Question: In a nutshell, i want a 'right div float' to extend vertically '100%'
but it only works when i don't include '<doctype>' on my html
in today's standard, do i really have to add '<doctype>'?
This is the result in Internet Explorer:

this is just simple 'html'
'''
<html>
<head>
<style type="text/css">
html, body {
padding:0;
margin:0;
height:100%;
}
#wrap {
background:red;
height:100%;
overflow:hidden;
}
#left {
background:yellow;
float:left;
width:70%;
min-height:100%;
}
#right {
background:pink;
float:right;
width:30%;
min-height:100%;
}
</style>
<body>
<div id="wrap">
<div id="left"> Content </div>
<div id="right"> Side Content </div>
</div>
</body>
</html>
'''
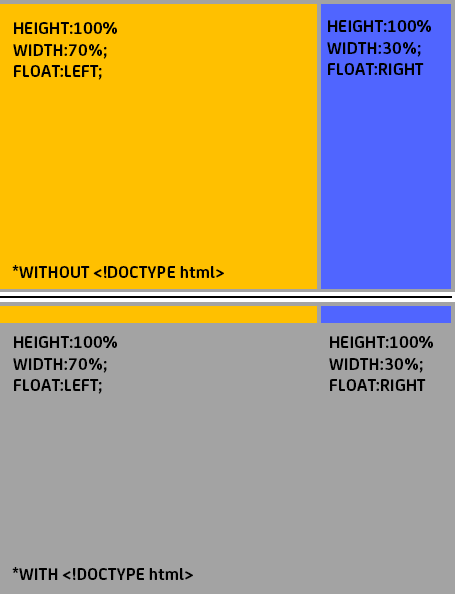
Answer: > in today's standard, do i really have to add '<doctype>'?
You don't to do anything, but the absence of the DOCTYPE is essentially asserting that you conform (in the loosest sense of the term) to an unknown/inconsistent "quirks" standard.
I imagine the solution is as simple as setting the height of the parent container to 100% or to a specific pixel height.
- 'HTML''BODY'-
Working example: <URL>
'''
<div id="one">
First column
</div>
<div id="two">
second column
</div>
HTML, BODY { height: 100%; }
#one { height: 100%; width: 30%; float: left; background-color: red; }
#two { height: 100%; width: 70%; float: left; background-color: blue; }
'''
As @BoltClock pointed out in the comments, you probably want a layout that can extend beyond 100%. This requires a little more effort (but still works well within the standard).
<URL>.